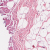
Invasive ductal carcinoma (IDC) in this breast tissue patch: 0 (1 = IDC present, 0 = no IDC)